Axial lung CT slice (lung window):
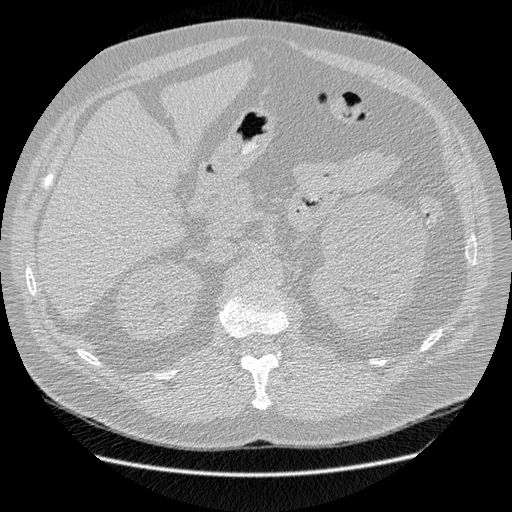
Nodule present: no